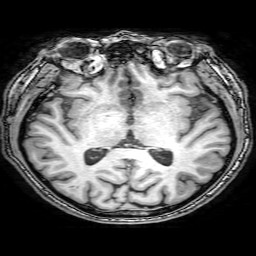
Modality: T1w
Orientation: coronal
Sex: male
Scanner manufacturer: philips
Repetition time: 0.00812 s
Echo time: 0.00374 s